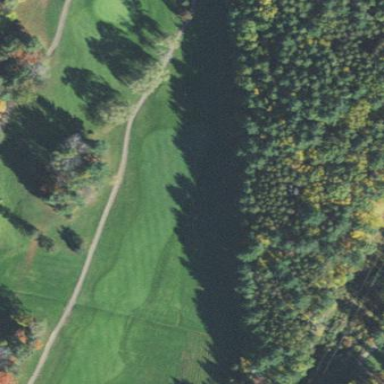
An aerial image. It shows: Grassy area designated as golf fairway with grass land cover.